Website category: book
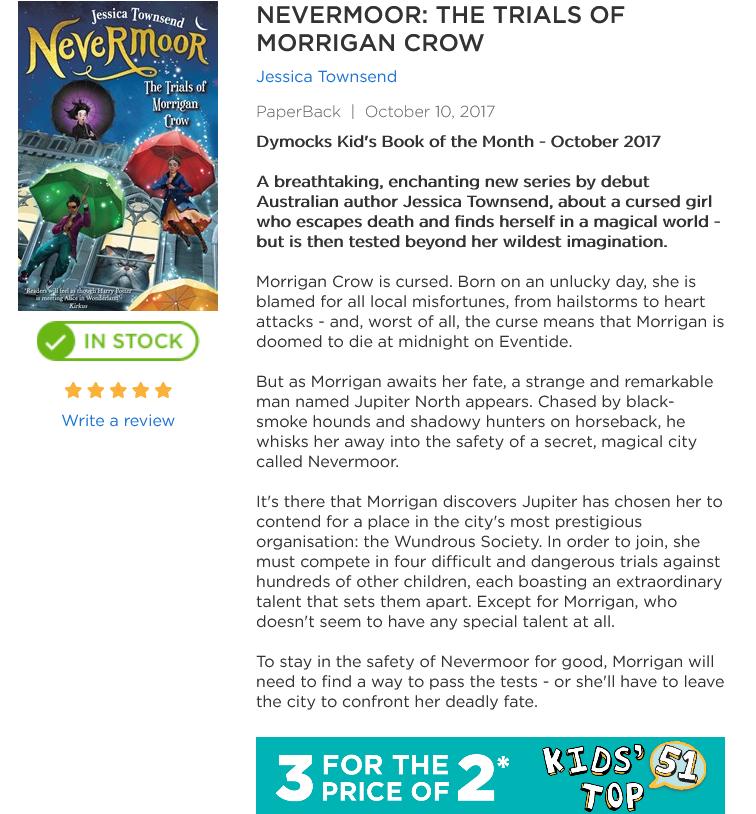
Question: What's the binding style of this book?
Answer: PaperBack

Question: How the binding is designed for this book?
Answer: PaperBack

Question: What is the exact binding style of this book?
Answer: PaperBack

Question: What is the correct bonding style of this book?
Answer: PaperBack

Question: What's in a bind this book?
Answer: PaperBack

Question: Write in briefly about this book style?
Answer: PaperBack

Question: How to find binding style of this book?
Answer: PaperBack

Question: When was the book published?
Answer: October 10, 2017

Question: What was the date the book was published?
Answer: October 10, 2017

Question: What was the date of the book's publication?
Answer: October 10, 2017

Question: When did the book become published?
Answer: October 10, 2017

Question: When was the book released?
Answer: October 10, 2017

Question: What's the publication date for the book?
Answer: October 10, 2017